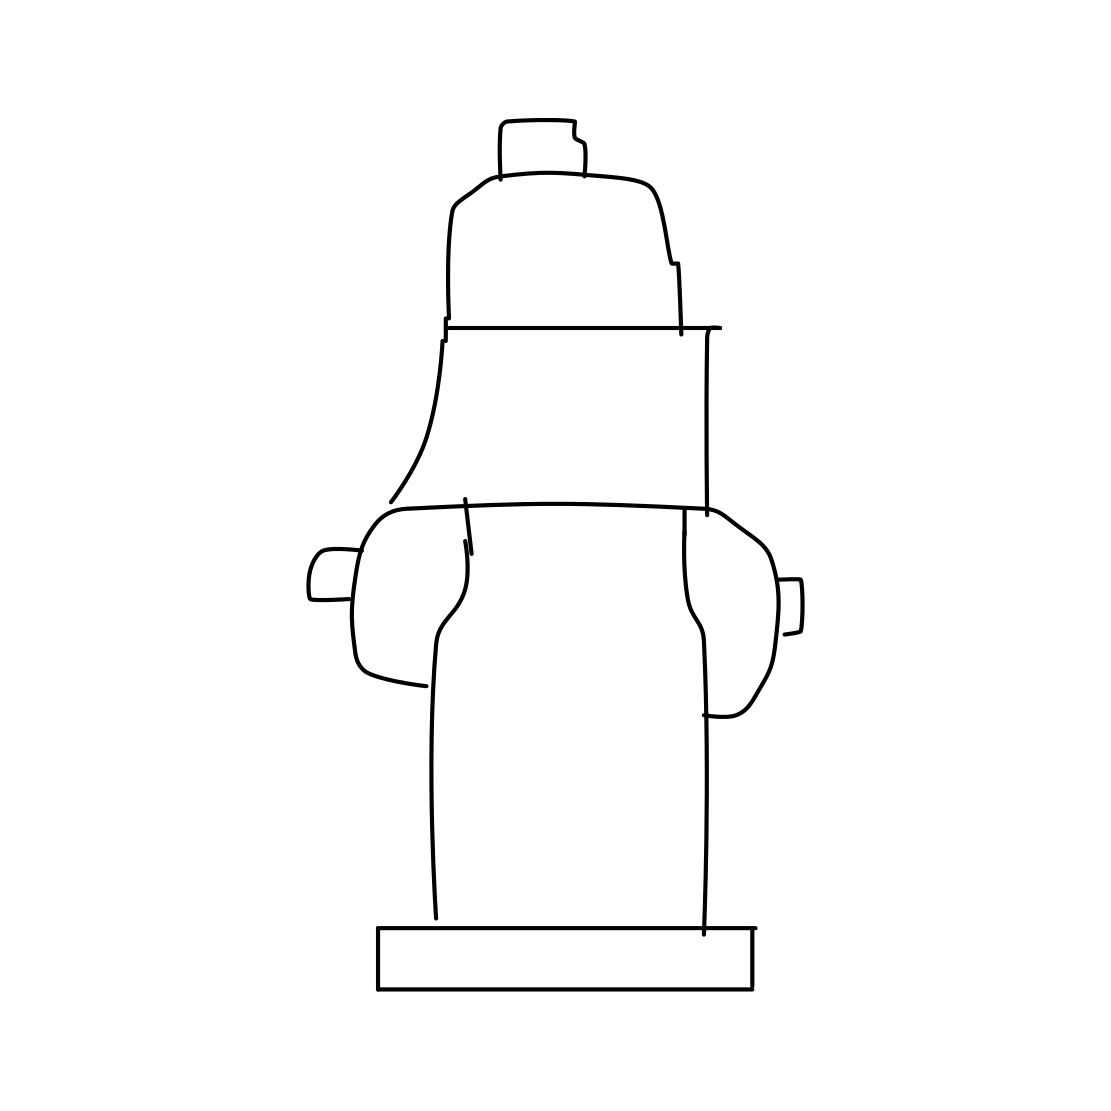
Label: fire hydrant